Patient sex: M
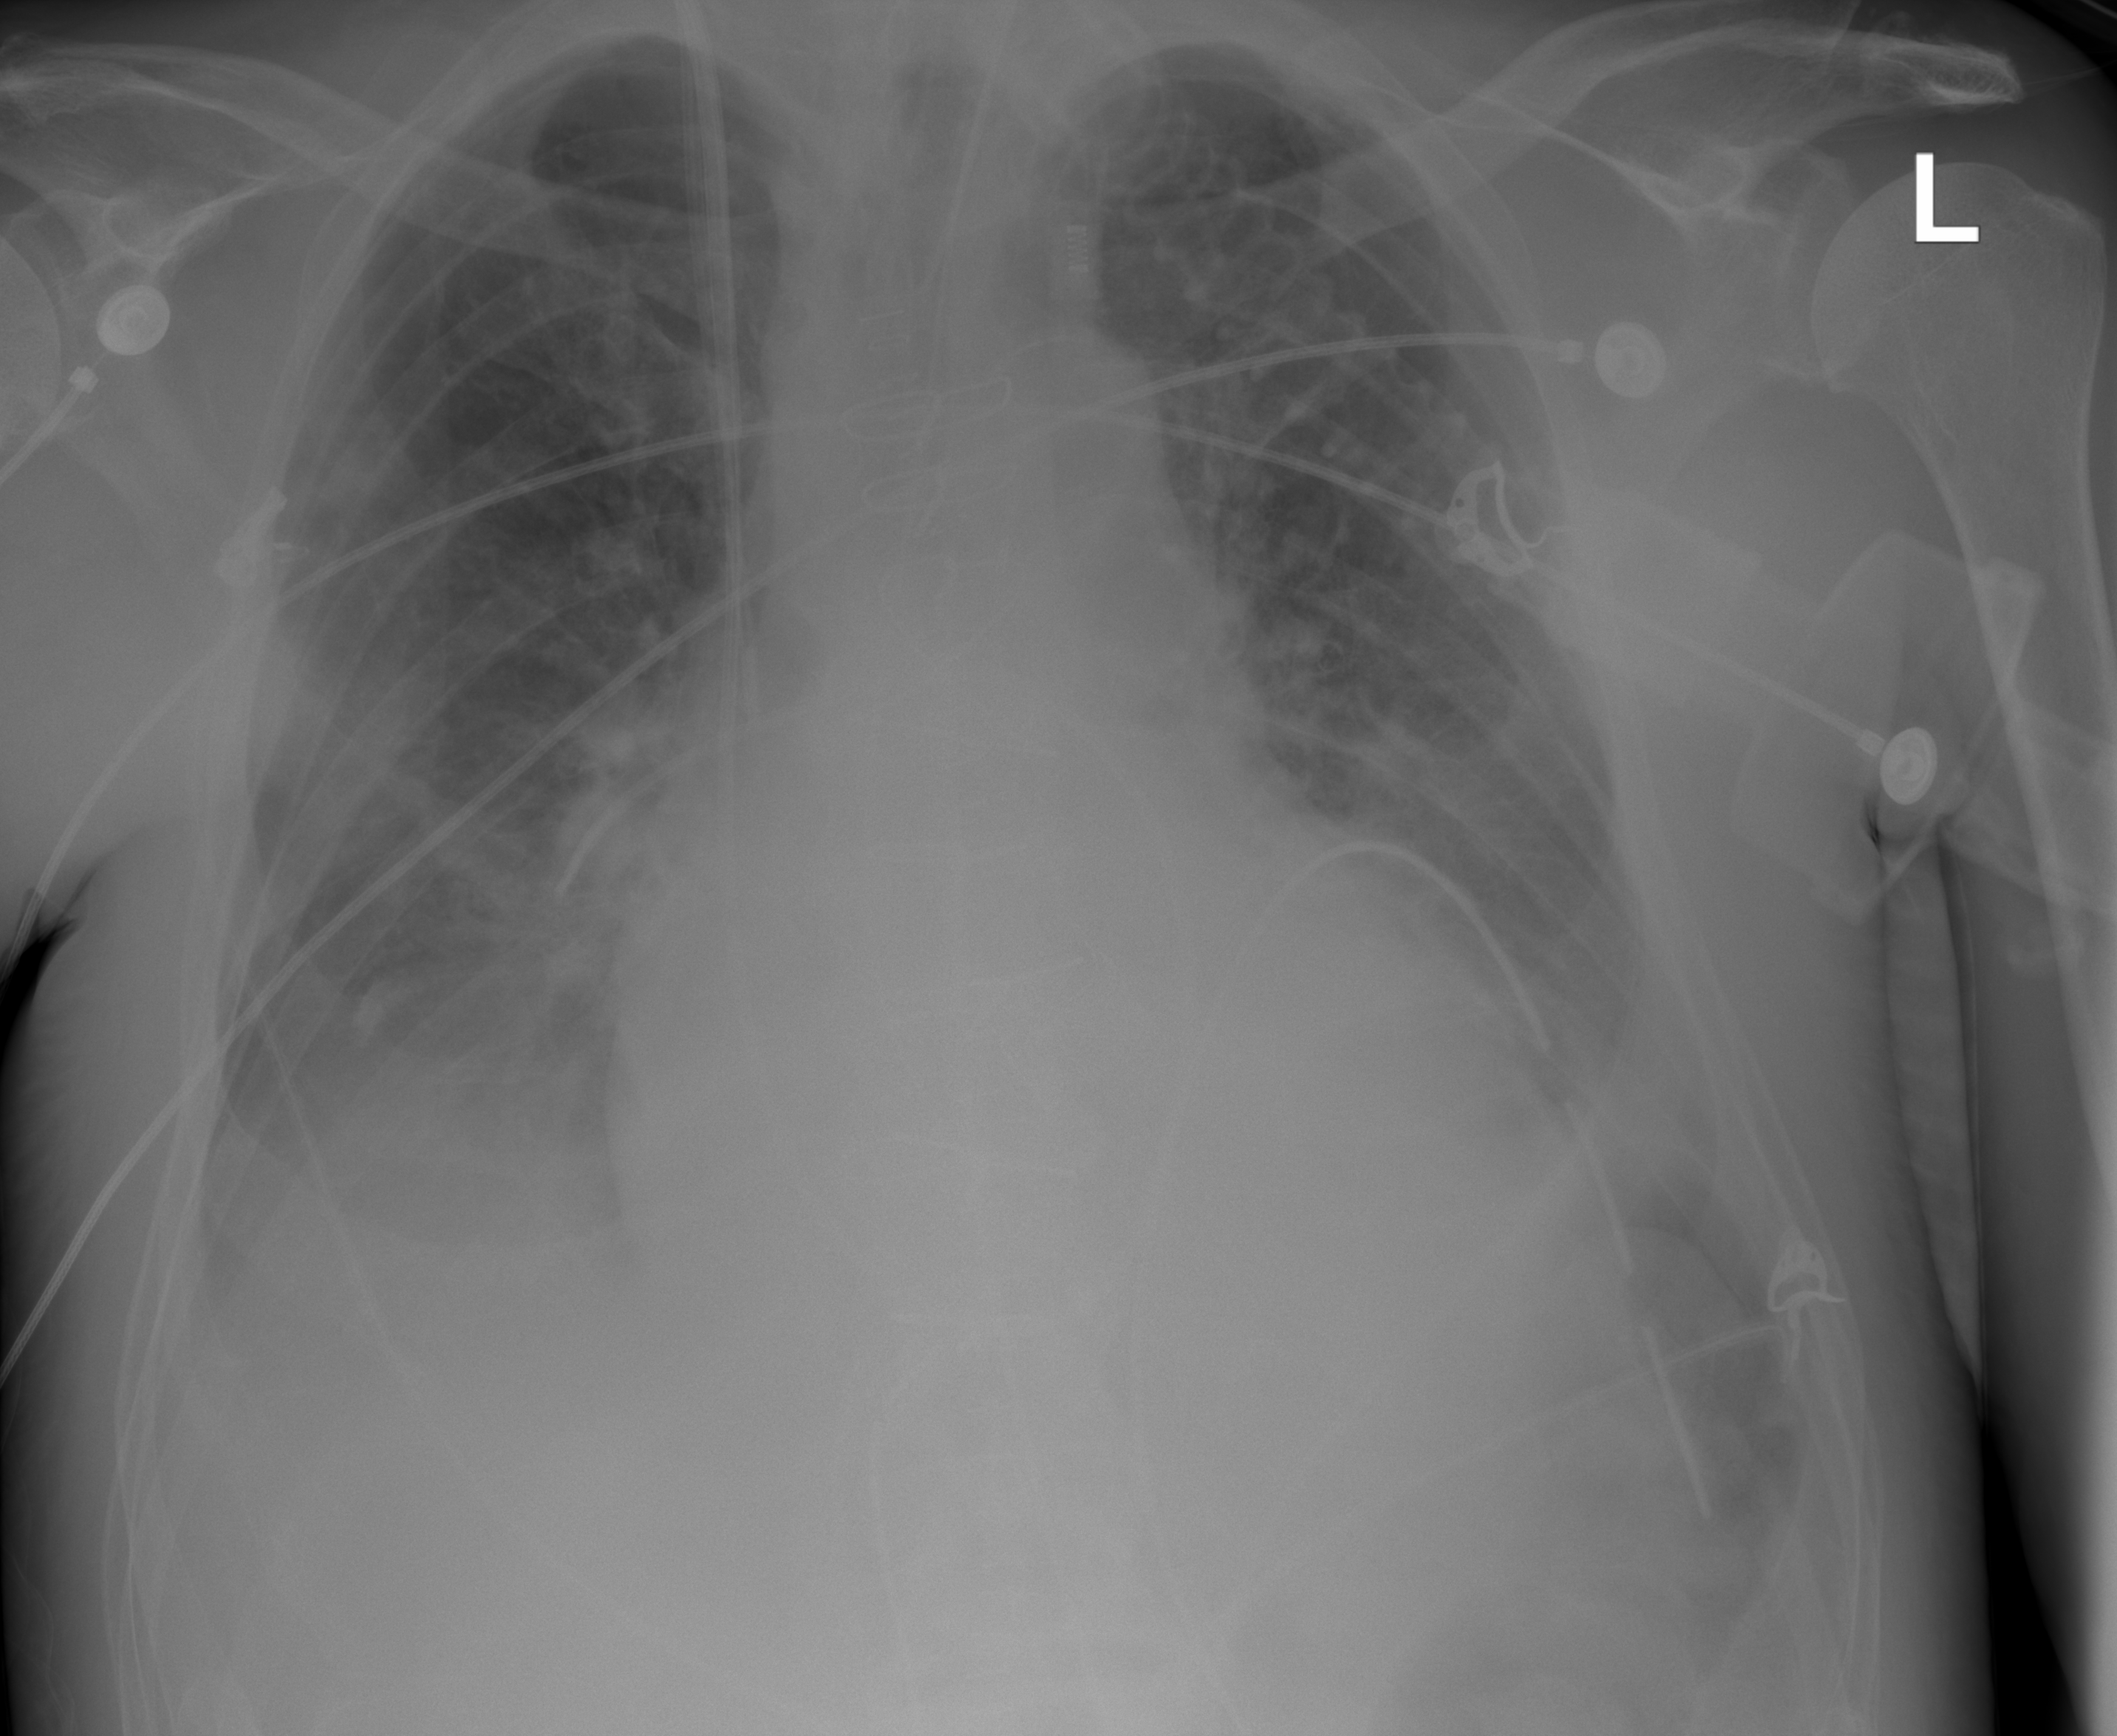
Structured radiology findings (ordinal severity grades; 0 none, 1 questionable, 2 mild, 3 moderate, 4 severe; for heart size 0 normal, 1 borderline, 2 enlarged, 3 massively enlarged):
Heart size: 2
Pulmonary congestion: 0
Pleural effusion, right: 3
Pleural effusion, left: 3
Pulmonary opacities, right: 2
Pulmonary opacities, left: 2
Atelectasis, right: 2
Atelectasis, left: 2